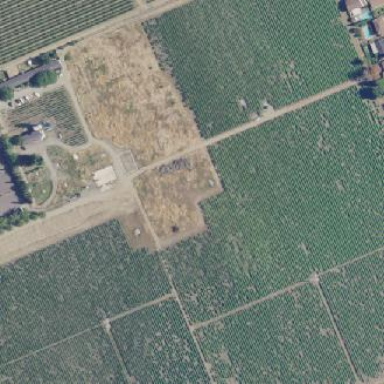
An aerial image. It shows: Vineyard with grape crops.